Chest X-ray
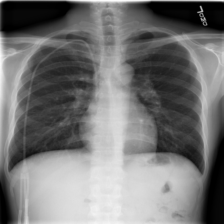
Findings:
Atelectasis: negative
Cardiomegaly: negative
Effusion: negative
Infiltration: negative
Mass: negative
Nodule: negative
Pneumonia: negative
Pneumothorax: negative
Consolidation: negative
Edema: negative
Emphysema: negative
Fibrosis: negative
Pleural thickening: negative
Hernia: negative